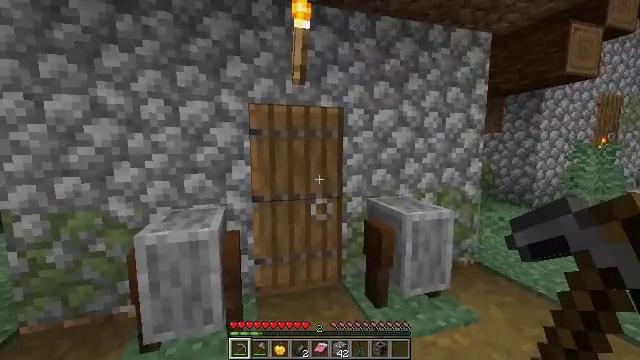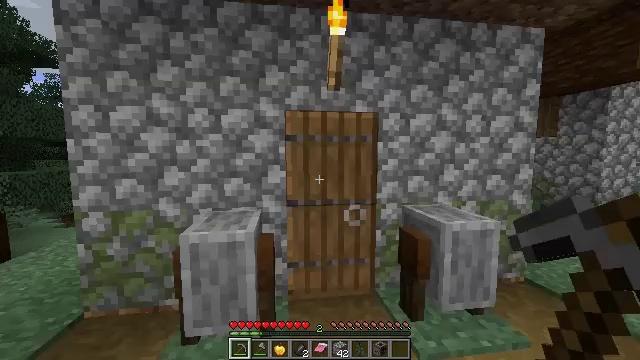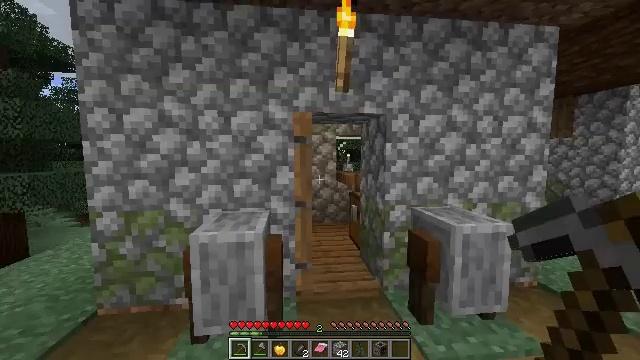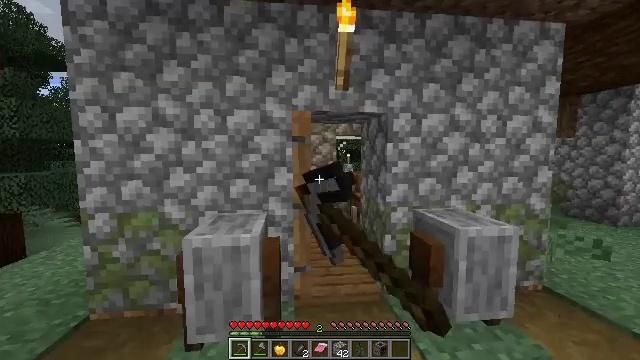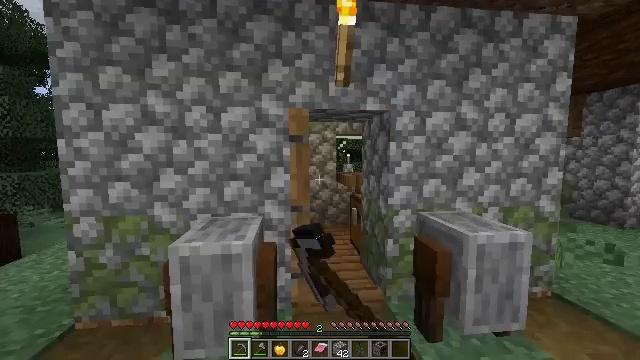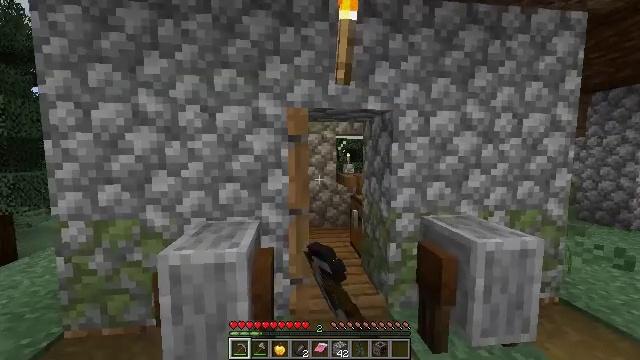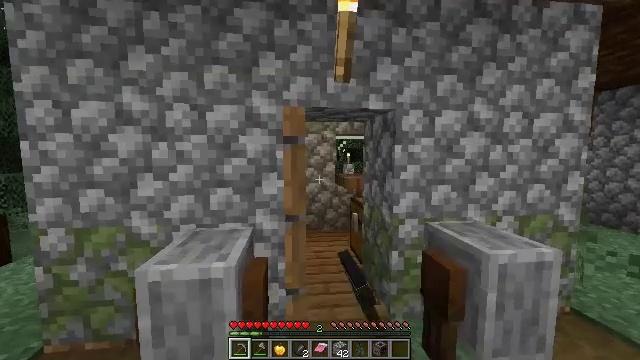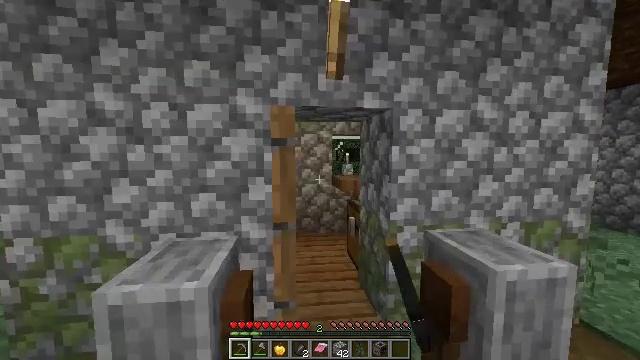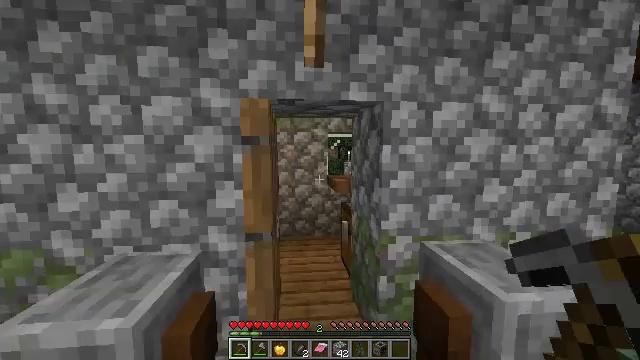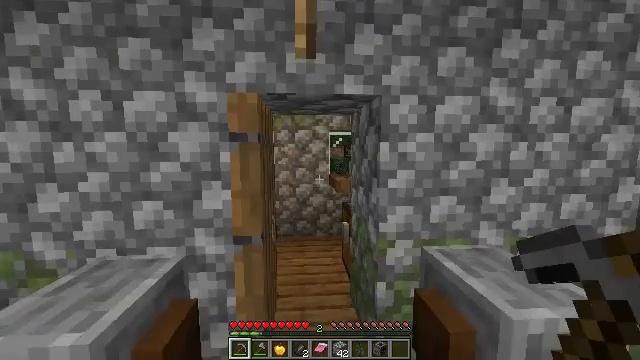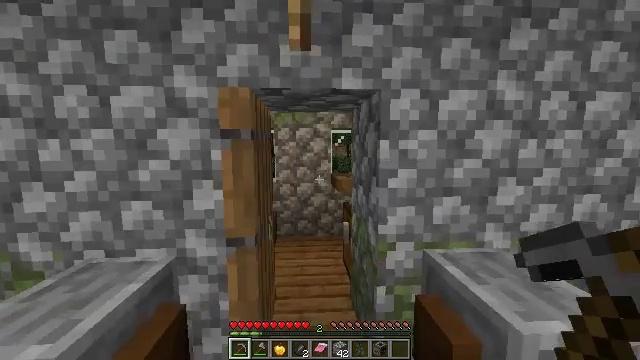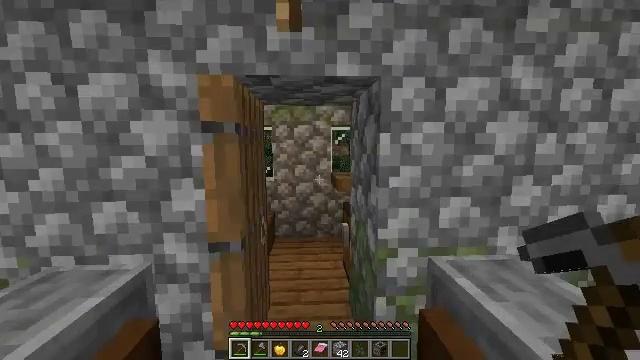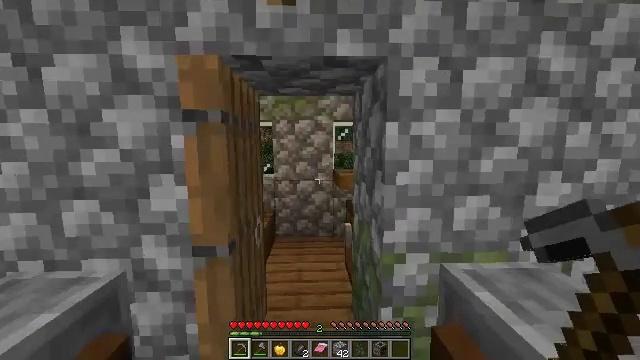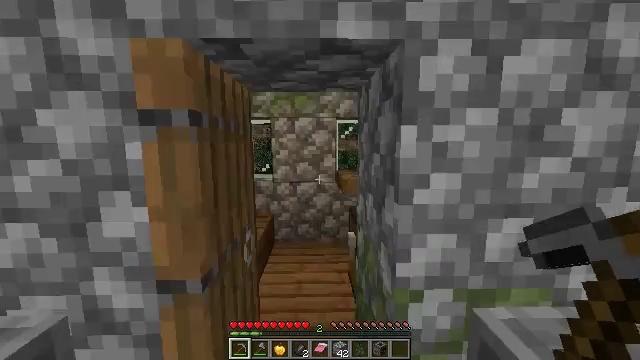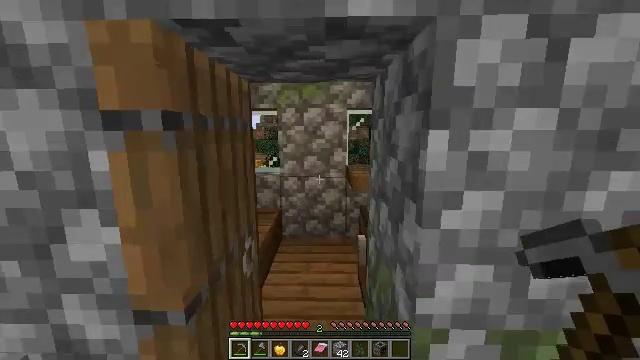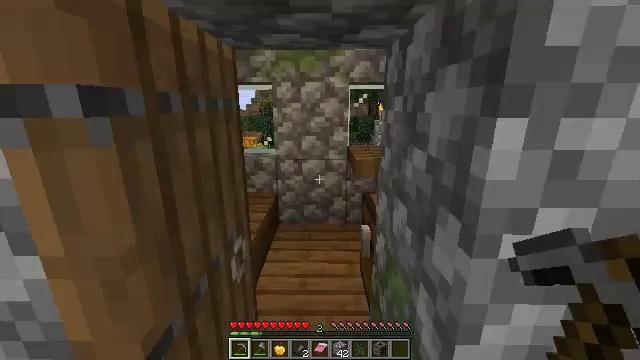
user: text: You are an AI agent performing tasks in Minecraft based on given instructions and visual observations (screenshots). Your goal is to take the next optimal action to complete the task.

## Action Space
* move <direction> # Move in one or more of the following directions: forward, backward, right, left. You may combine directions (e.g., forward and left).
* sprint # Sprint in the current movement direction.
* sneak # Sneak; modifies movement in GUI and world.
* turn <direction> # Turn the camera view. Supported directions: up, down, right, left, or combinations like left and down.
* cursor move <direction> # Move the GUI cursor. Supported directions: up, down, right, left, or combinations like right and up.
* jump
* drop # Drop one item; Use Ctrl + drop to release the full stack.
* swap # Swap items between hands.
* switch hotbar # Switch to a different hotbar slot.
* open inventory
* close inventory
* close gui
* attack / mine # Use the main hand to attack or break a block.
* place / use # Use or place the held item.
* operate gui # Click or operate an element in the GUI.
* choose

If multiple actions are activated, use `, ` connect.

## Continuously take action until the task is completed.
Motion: motion action
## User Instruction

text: Mine the chest to collect it.
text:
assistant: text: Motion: turn left and up
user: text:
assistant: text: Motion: turn left, use / place
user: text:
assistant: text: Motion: move forward, use / place
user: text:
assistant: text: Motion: move forward, use / place
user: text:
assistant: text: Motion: move forward
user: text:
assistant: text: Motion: move forward and move right
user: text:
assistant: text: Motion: move forward and move right
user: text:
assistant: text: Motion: move forward and move right
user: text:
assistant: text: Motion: move forward and move right, turn left
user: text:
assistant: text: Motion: move forward
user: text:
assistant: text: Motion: move forward
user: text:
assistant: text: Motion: move forward
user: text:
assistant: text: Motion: move forward
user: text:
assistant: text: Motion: move forward, turn left and down
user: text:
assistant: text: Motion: move forward and move left, turn down
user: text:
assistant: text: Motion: move forward and move left, turn right and down
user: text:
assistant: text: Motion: move forward, turn right and down
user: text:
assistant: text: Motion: move forward, turn right and down
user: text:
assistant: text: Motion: move forward
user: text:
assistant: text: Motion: move forward, turn down
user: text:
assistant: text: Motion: move forward, turn down
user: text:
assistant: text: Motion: move forward, turn down
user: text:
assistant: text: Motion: move forward and move left
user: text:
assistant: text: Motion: move forward and move left, turn right and down
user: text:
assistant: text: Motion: move left, turn right and down
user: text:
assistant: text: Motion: turn right and down
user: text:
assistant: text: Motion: turn right and down, use / place
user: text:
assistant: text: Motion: use / place
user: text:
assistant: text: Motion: turn right, use / place
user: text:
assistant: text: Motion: turn right